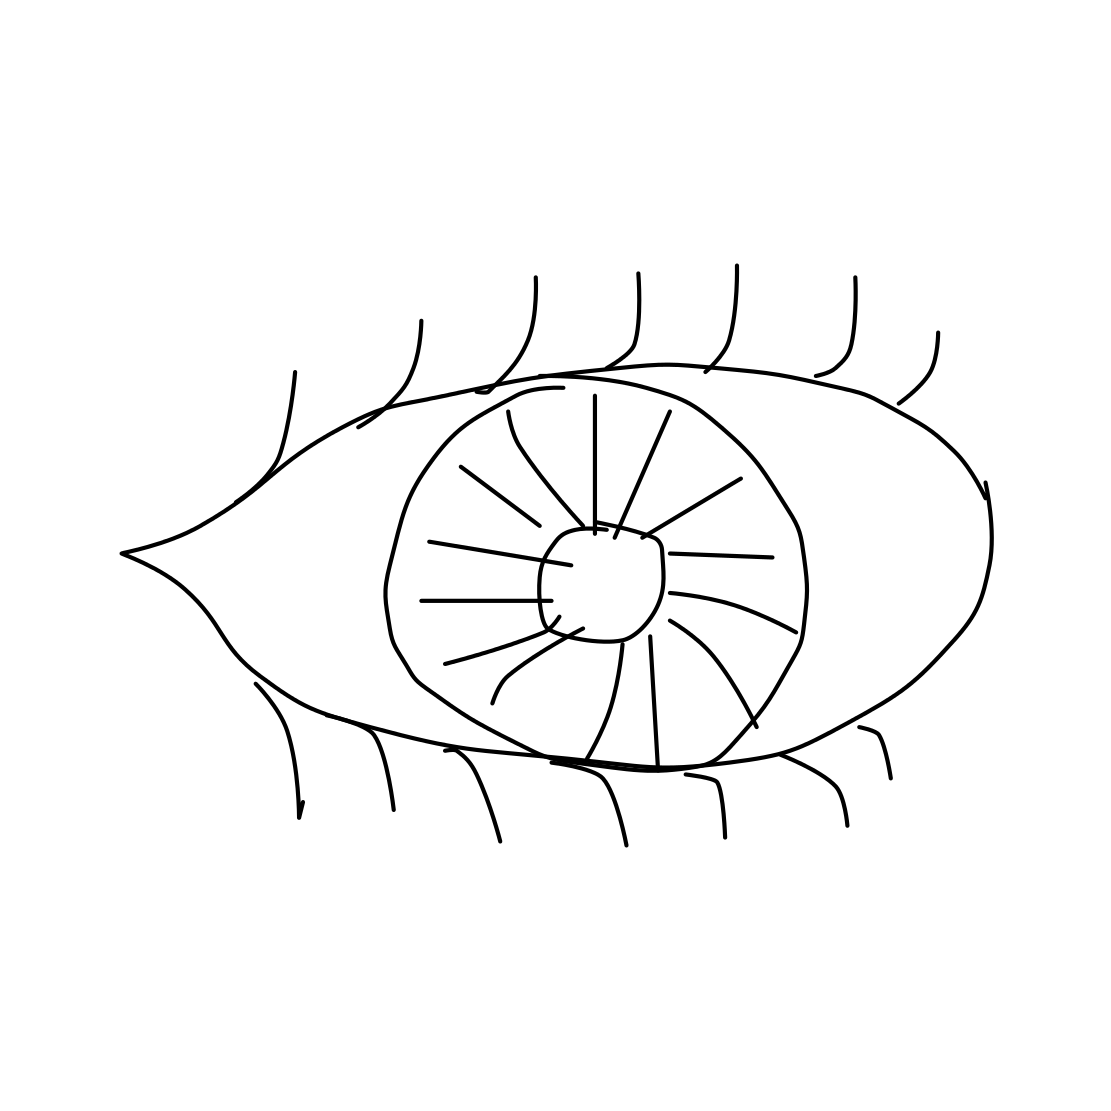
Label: eye